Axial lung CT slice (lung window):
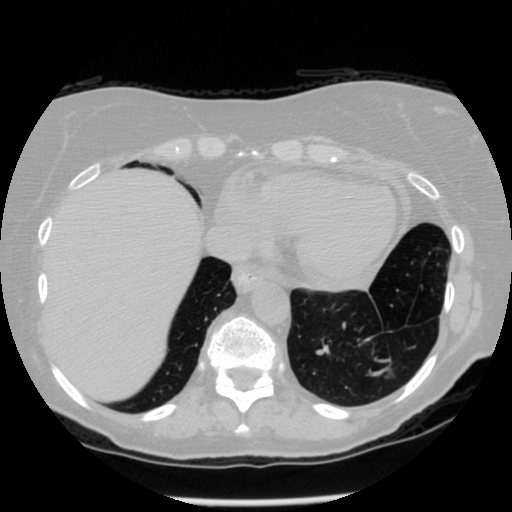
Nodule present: yes
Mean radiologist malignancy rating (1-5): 3